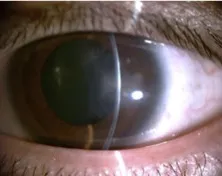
Corneal infiltration lesion in the left eye.
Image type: ophthalmic_imaging (slit_lamp_photograph)